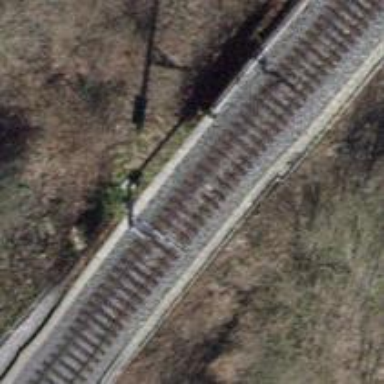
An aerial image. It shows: Railway signal.